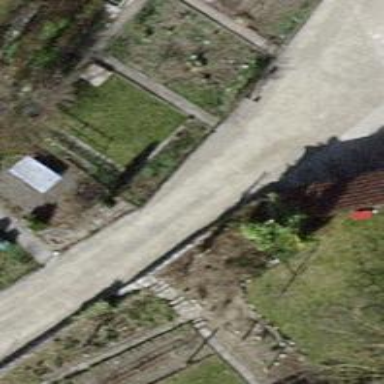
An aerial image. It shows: Compacted driveway that serves as service road.